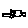
Label: car